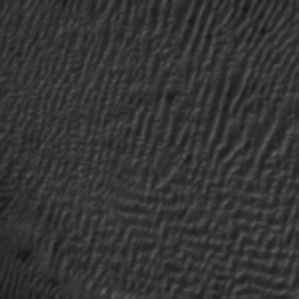
Label: frost